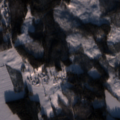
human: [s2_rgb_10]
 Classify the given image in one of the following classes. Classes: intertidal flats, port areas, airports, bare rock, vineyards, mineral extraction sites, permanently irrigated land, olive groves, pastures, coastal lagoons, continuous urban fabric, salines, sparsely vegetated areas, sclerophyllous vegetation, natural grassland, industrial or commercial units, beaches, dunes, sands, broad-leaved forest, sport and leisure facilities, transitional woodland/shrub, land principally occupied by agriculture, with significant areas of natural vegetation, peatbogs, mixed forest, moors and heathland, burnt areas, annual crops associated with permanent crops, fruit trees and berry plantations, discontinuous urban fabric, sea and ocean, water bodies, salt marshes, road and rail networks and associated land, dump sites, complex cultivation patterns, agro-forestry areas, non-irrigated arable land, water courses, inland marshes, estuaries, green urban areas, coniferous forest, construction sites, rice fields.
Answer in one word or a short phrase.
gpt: non-irrigated arable land, land principally occupied by agriculture, with significant areas of natural vegetation, coniferous forest, mixed forest, transitional woodland/shrub